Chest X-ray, PA view. Patient: 35 years old, sex F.
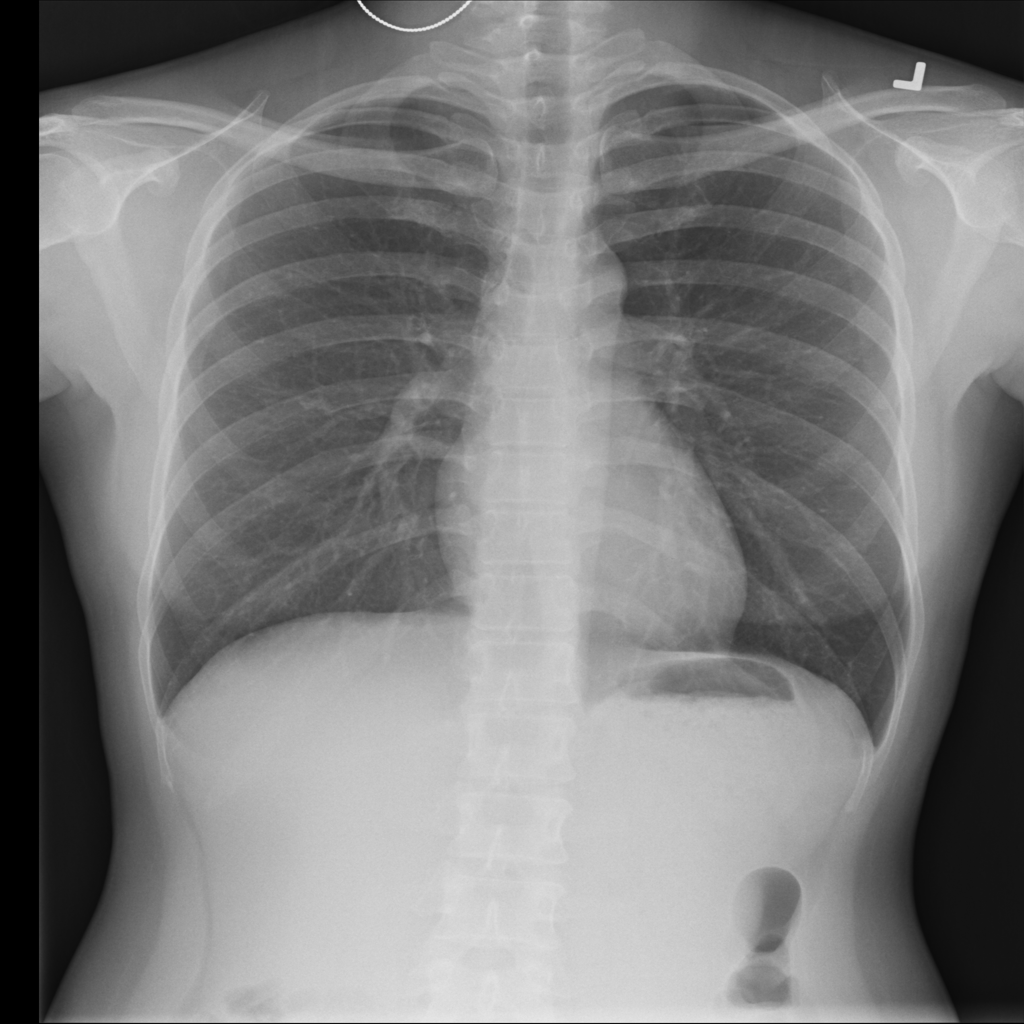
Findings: No Finding